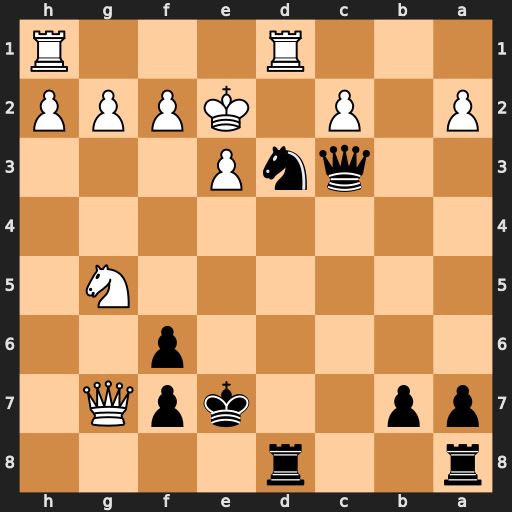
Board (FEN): r2r4/pp2kpQ1/5p2/6N1/8/2qnP3/P1P1KPPP/3R3R
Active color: b
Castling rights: -
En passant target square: -
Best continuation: Qxc2+ Rd2 Nc1+ Kf3 Qf5+